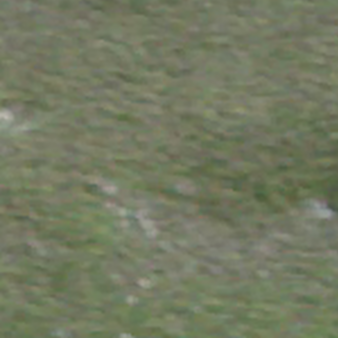
Label: other